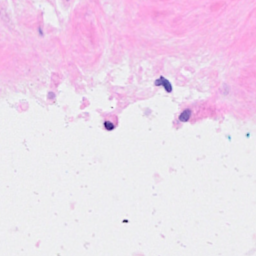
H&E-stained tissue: Breast